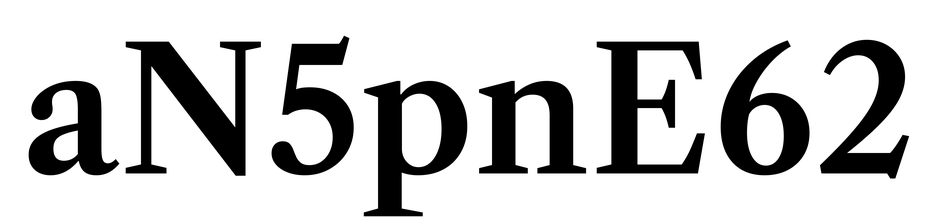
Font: LibreCaslonText_SemiBold